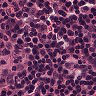
Metastatic tissue present: no